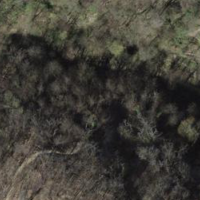
EUNIS habitat code: 44
Species observed at this site:
Lamium galeobdolon
Diospyros lotus
Impatiens balfourii